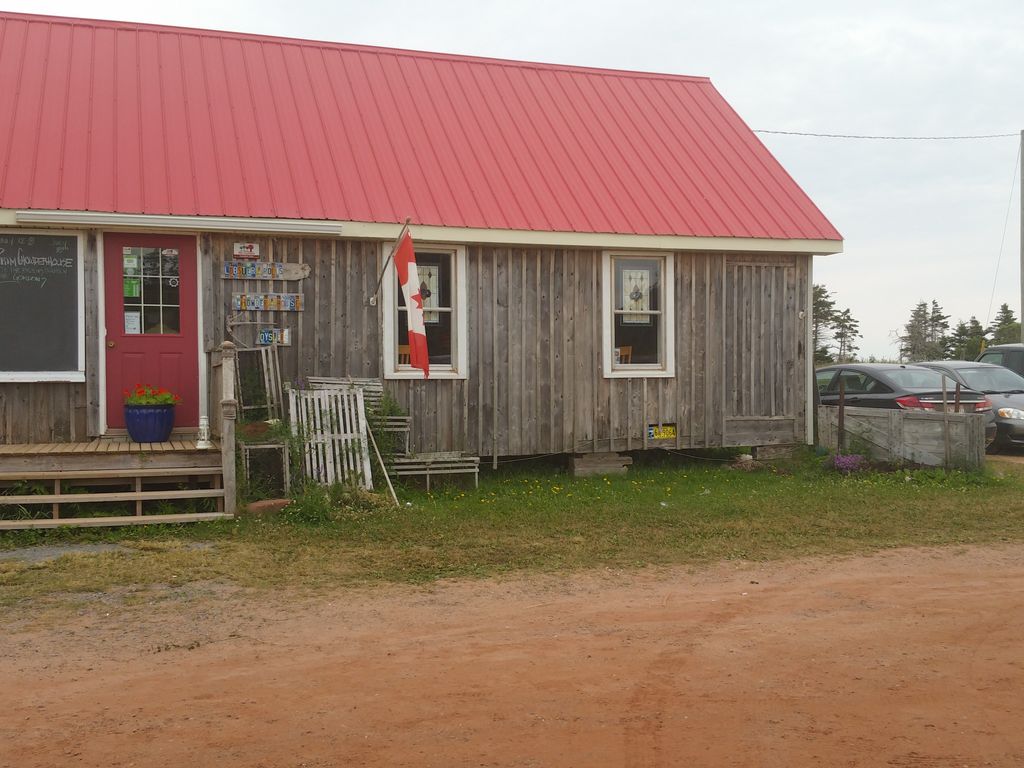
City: charlottetown